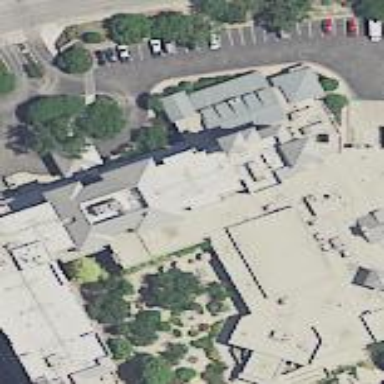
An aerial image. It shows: Hotel building.